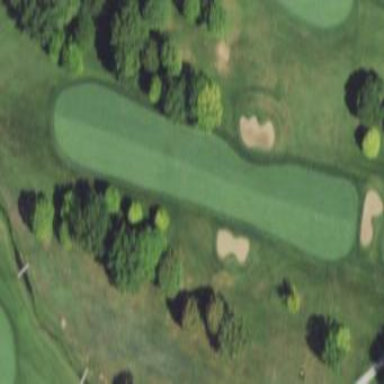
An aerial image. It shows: Well-maintained grassy area designated as golf fairway. It is part of golf sport facility.